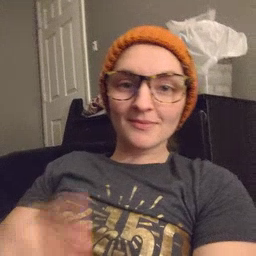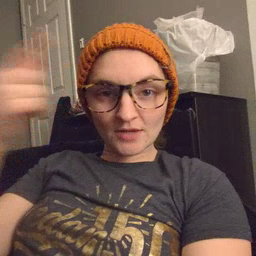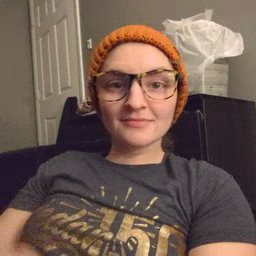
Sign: penny